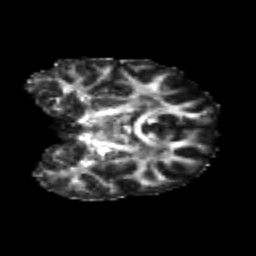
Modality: FA
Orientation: coronal
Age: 20
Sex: female
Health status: healthy
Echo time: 0.074 s